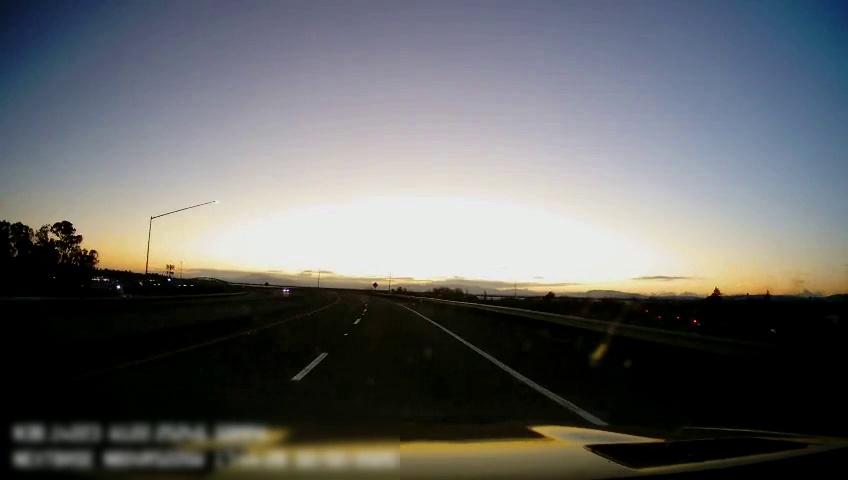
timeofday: Dusk/Dawn/Twilight
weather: Sunny
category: Drivable Space
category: Lanes | Current Lane
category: Lanes | Current Lane
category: Lanes | Current Lane